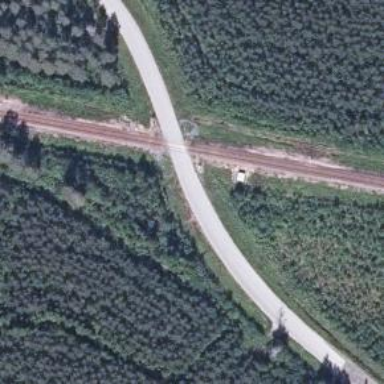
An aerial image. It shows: Level crossing with light signals and saltire markings.